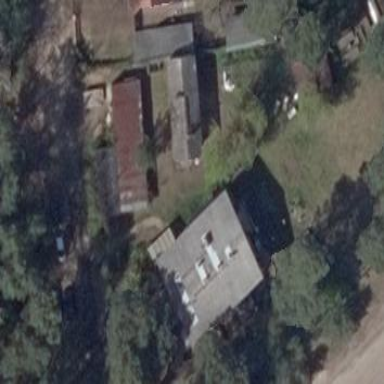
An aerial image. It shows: Part of building.